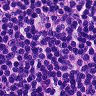
Metastatic tissue present: yes